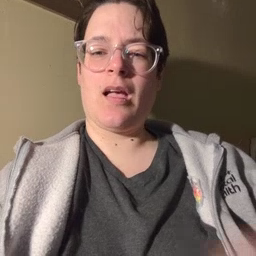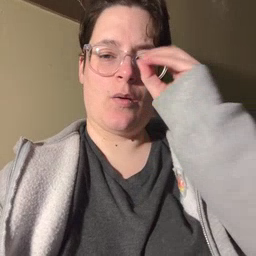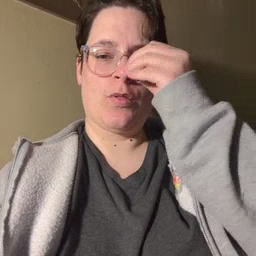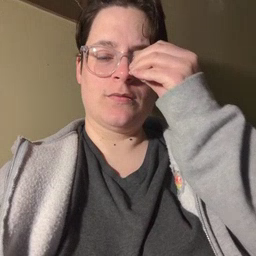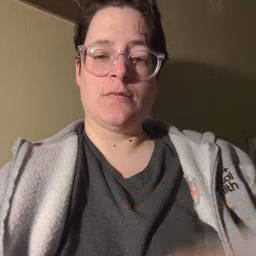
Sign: owl